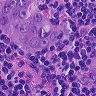
Metastatic tissue present: yes